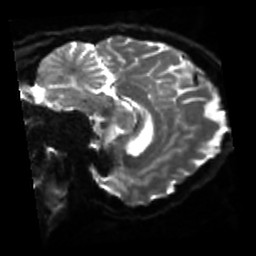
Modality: sbref
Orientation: sagittal
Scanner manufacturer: siemens
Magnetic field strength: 3 T
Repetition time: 4 s
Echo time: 0.0594 s